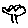
Label: tree